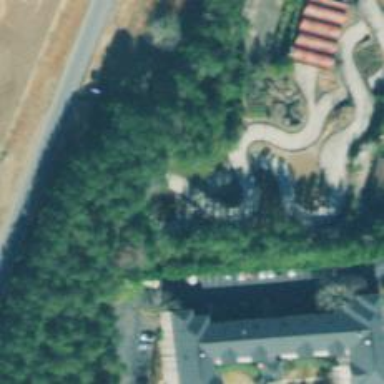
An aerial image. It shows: Karting raceway bridge.